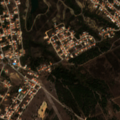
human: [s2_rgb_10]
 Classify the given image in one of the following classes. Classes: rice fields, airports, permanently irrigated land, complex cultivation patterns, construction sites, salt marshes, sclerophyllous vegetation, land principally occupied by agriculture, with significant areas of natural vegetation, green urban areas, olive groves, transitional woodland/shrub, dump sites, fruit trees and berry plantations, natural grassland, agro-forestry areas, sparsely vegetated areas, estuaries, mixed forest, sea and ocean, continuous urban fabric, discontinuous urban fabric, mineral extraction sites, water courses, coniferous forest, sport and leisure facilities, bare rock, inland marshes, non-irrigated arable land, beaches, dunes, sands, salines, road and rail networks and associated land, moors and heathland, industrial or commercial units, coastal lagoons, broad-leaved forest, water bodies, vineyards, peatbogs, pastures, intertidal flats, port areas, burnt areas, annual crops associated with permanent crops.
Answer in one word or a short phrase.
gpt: discontinuous urban fabric, non-irrigated arable land, land principally occupied by agriculture, with significant areas of natural vegetation, mixed forest, sclerophyllous vegetation